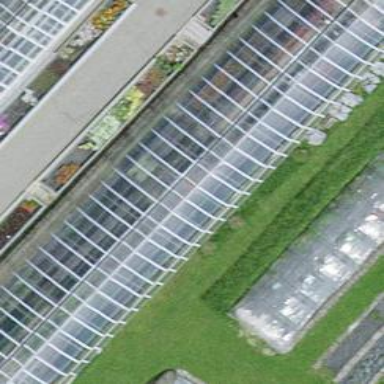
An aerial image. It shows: Greenhouse.